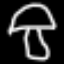
Label: mushroom